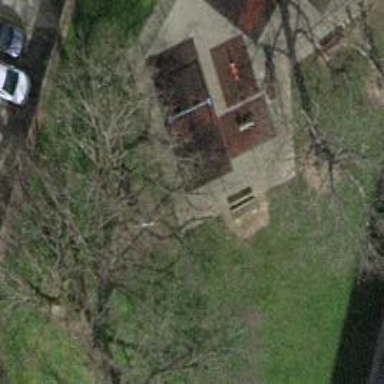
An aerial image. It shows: Bench for seating.